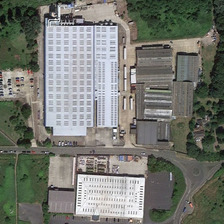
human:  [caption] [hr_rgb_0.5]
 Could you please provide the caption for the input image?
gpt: there are some buildings, trees, roads and grassland .

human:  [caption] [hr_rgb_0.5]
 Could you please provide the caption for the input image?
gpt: it is green grassland and trees, gray roads, and black white buildings .

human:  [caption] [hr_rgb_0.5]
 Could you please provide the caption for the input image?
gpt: several large buildings in a factory area are surrounded by many green plants .

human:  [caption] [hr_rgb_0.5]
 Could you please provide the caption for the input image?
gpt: several large buildings in a factory area are surrounded by many green plants .

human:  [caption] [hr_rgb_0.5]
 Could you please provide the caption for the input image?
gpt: there are some buildings, trees, roads and grassland .